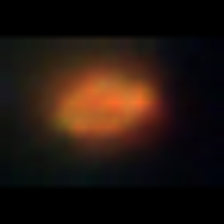
Taxon: Unknown_phyto
Group: Unknown